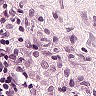
Metastatic tissue present: no